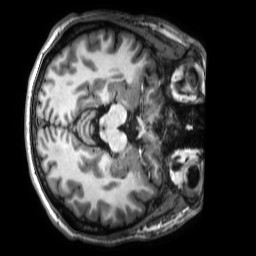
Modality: T1w
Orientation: axial
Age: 32
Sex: male
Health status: healthy
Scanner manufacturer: philips
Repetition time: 0.009 s
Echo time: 0.004 s